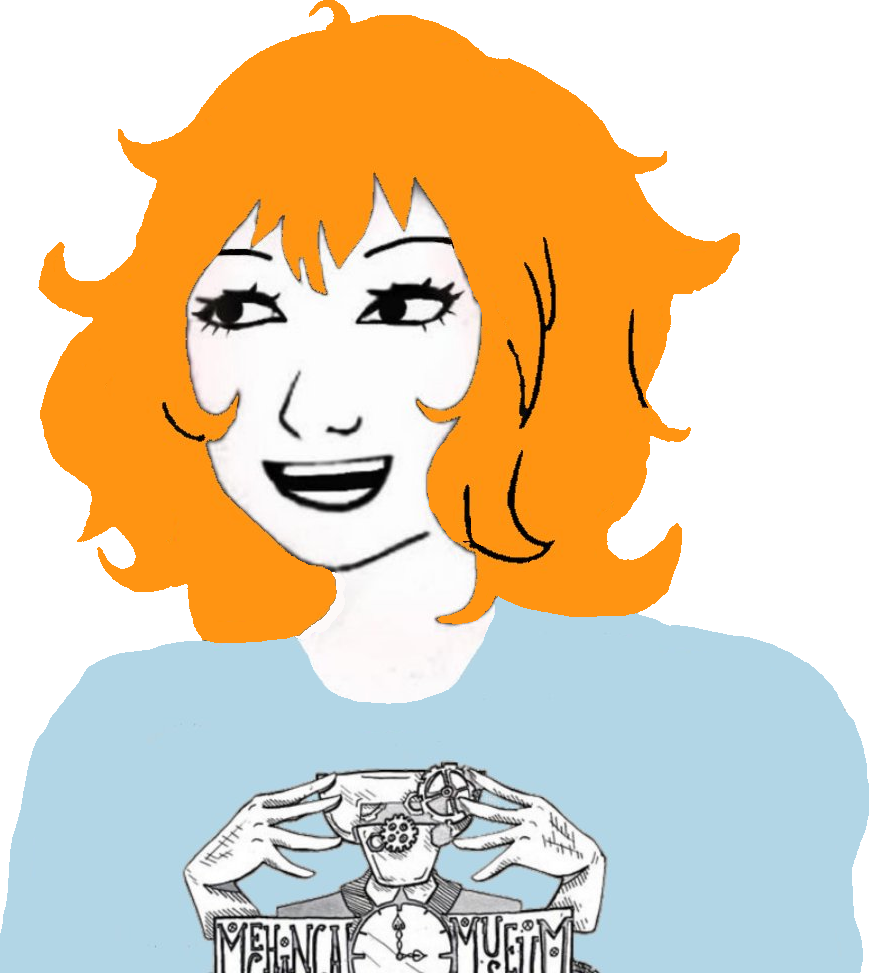
Label: 5_Doomer_Girl